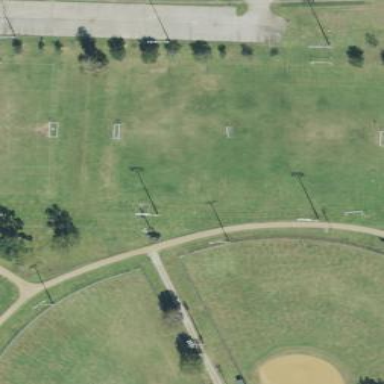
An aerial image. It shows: Soccer pitch designated for leisure and sports activities.